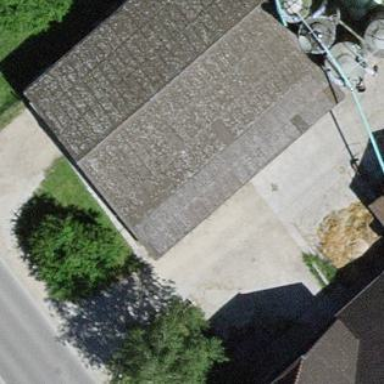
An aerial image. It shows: Garage building.